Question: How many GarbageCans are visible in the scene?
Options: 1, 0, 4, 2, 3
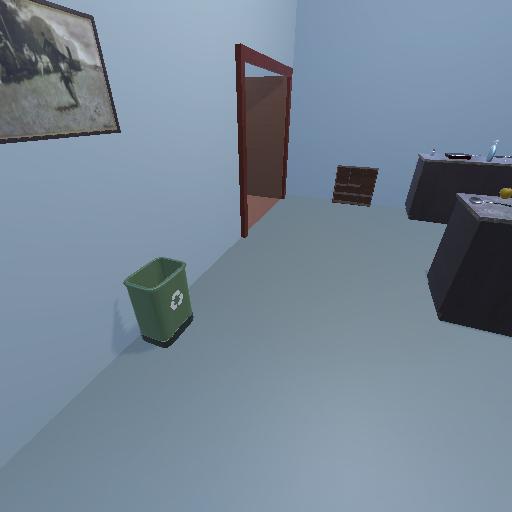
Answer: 1